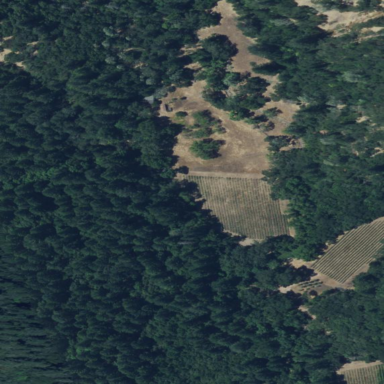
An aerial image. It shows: Vineyard with wine grapes as the crop.